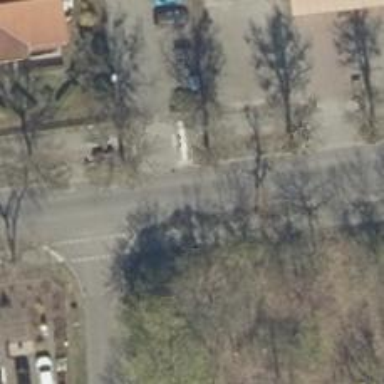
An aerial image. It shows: Unmarked road crossing.